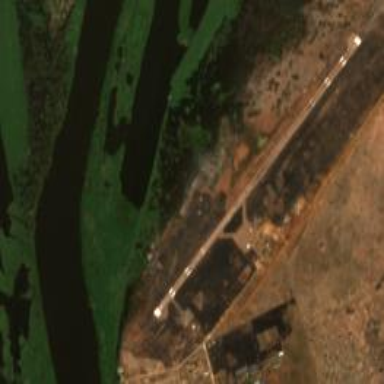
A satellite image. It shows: Runway at airport.